Question: I am having a hard time finding a good tutorial for WEKA using its k-Means methods. Here is the code:
'''
System.out.println("loading training data");
String path = System.getProperty("user.dir");
// Read all the instances in the file (ARFF, CSV, XRFF, ...)
Instances instances = null;
try {
DataSource source = new DataSource(path+"/data/train/class1_1.csv");
instances = source.getDataSet();
} catch (Exception e) {
e.printStackTrace();
return;
}
System.out.println("training data loaded");
// Make the last attribute be the class
instances.setClassIndex(instances.numAttributes() - 1);
// Print header and instances.
System.out.println("
dataset:
");
System.out.println(instances);
'''
I am getting the error:
'''
loading training data
---Registering Weka Editors---
Trying to add JDBC driver: RmiJdbc.RJDriver - Error, not in CLASSPATH?
Trying to add JDBC driver: jdbc.idbDriver - Error, not in CLASSPATH?
Trying to add JDBC driver: org.gjt.mm.mysql.Driver - Error, not in CLASSPATH?
Trying to add JDBC driver: com.mckoi.JDBCDriver - Error, not in CLASSPATH?
Trying to add JDBC driver: org.hsqldb.jdbcDriver - Error, not in CLASSPATH?
java.io.IOException: Stream closed
at java.io.BufferedReader.ensureOpen(BufferedReader.java:122)
at java.io.BufferedReader.read(BufferedReader.java:179)
at java.io.StreamTokenizer.read(StreamTokenizer.java:500)
at java.io.StreamTokenizer.nextToken(StreamTokenizer.java:544)
at weka.core.converters.ConverterUtils.getFirstToken(Unknown Source)
at weka.core.converters.CSVLoader.getInstance(Unknown Source)
at weka.core.converters.CSVLoader.getDataSet(Unknown Source)
at weka.core.converters.ConverterUtils$DataSource.getDataSet(Unknown Source)
at hmm.HMM.run(HMM.java:49)
at hmm.HMM.main(HMM.java:19)
training data loadedException in thread "main" java.lang.NullPointerException
at hmm.HMM.run(HMM.java:58)
at hmm.HMM.main(HMM.java:19)
'''
Here is a photo of the csv file:

I am not even trying to connect to a database, I am trying to read a csv file I have. Anyone know how to load multiple csv files with weka?
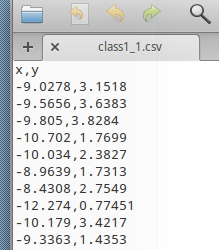
Answer: First of all that JDBC warning messages are nothing to worry about, read <URL>.
Following code read csv files and output its contents to console, see in <URL>.
'''
package wekaExamples.loadDatasetExamples;
import weka.core.Instances;
import weka.core.converters.*;
import java.io.*;
/**
* Created by atilla.ozgur on 17.12.2014.
*/
public class LoadCsvExample {
public static void main(String[] args) {
System.out.println("loading training data");
Instances instances = null;
try {
String fileName = "./data/deneme1.csv";
CSVLoader loader = new CSVLoader();
loader.setSource(new File(fileName));
instances = loader.getDataSet();
} catch (Exception e) {
e.printStackTrace();
return;
}
System.out.println("training data loaded");
// Make the last attribute be the class
instances.setClassIndex(instances.numAttributes() - 1);
// Print header and instances.
System.out.println("
dataset:
");
System.out.println(instances);
}
}
'''
Output is as following:
'''
loading training data
training data loaded
dataset:
@relation deneme1
@attribute x numeric
@attribute y numeric
@data
1,2
2,3
1,4
'''